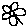
Label: flower